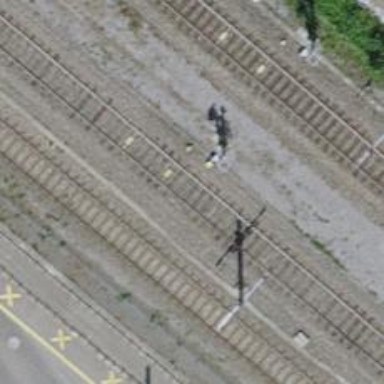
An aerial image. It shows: Single railway track with electrification through contact line.